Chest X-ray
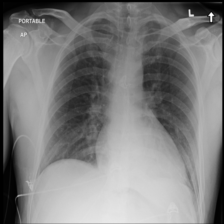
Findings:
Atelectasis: negative
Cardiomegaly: negative
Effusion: negative
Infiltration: negative
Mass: negative
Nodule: negative
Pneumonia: negative
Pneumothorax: negative
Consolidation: negative
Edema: negative
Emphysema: negative
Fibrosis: negative
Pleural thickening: negative
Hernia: negative